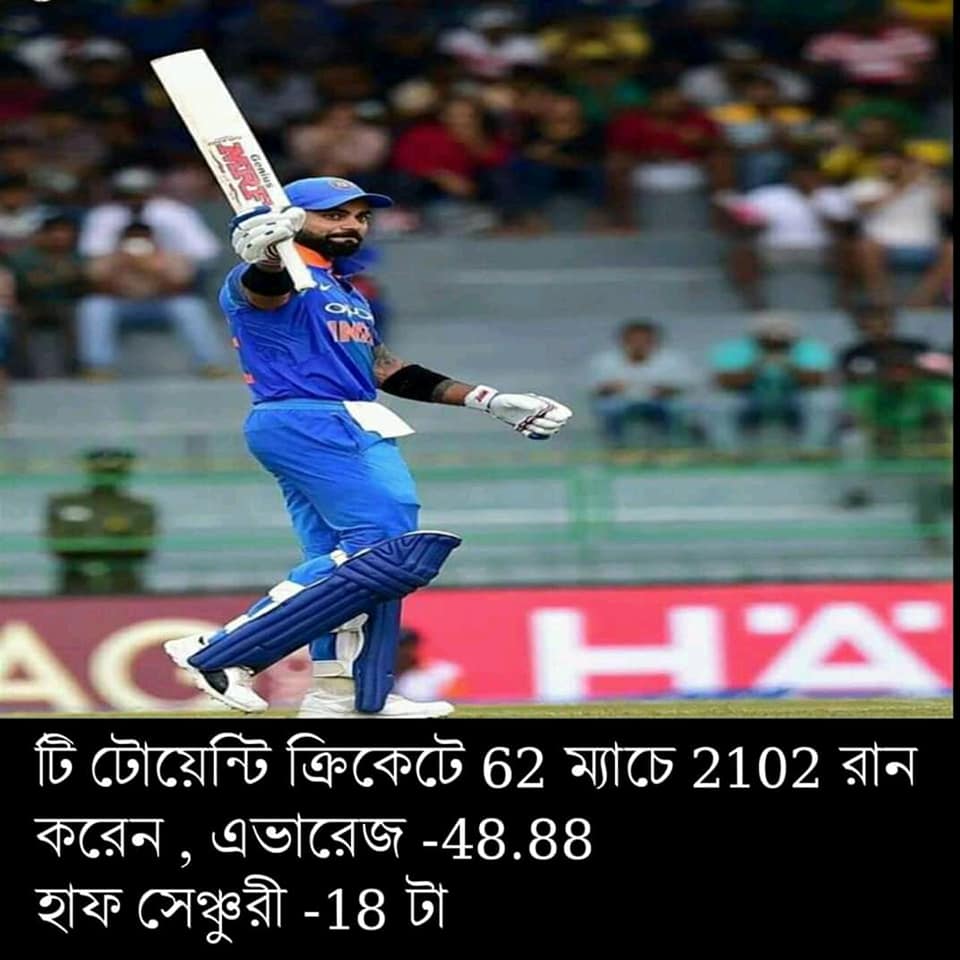
Caption: টি টোয়েন্টি ক্রিকেটে 62 ম্যাচে 2102 রান করেন , এভারেজ - 48.88   হাফ সেঞ্চুরী - 18 টা
Label: non-hate